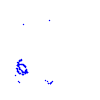
Particle: proton